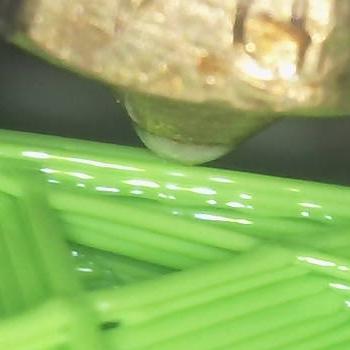
Flow rate: 84%